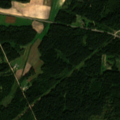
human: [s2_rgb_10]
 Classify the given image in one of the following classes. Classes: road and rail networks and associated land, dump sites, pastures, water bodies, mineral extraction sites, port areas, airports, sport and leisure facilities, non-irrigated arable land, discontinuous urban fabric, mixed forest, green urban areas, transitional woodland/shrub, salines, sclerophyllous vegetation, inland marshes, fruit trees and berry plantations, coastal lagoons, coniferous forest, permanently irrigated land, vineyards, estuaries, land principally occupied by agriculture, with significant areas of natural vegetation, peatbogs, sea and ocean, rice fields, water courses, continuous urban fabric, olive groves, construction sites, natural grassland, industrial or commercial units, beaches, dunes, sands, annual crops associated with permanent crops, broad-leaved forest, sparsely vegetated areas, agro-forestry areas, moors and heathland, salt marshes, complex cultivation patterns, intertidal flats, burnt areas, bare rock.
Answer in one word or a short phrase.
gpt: non-irrigated arable land, land principally occupied by agriculture, with significant areas of natural vegetation, coniferous forest, mixed forest, transitional woodland/shrub